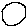
Label: circle